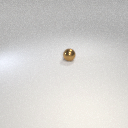
small brown metal sphere